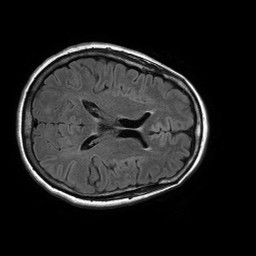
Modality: FLAIR
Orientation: axial
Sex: female
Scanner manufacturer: philips
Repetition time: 11 s
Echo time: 0.125 s